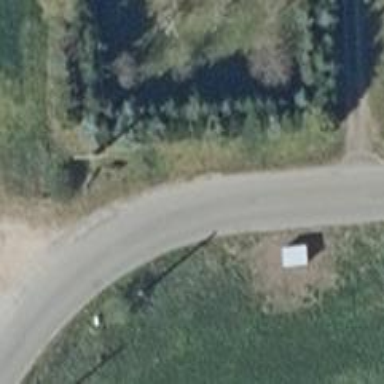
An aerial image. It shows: Unclassified road.